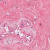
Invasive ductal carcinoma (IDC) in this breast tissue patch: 0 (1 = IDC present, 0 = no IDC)